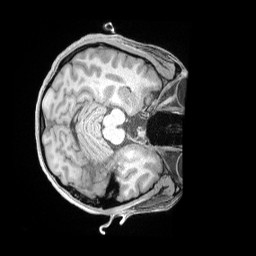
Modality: T1w
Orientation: axial
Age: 32
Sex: female
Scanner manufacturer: siemens
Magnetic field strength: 3 T
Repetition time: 2 s
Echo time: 0.00211 s